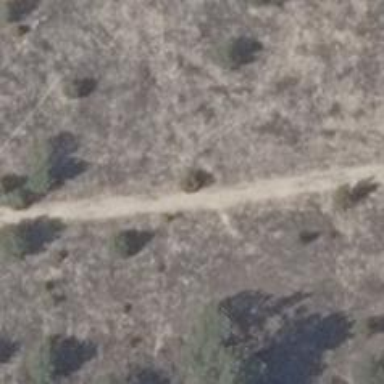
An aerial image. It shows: Sandy track with grade 4 tracktype.